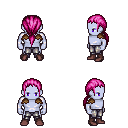
a pixel art fantasy rpg character, male body template, dark elf, purple skin, leather shoulder armor, metal pants, pink ponytail hairstyle, maroon shoes, four views (front, back, left, right), 2x2 character sprite sheet, small pixel art, hard edges, no anti-aliasing